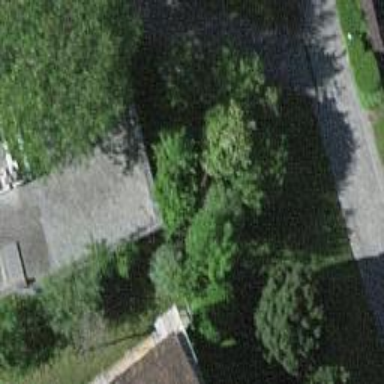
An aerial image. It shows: Retaining wall.